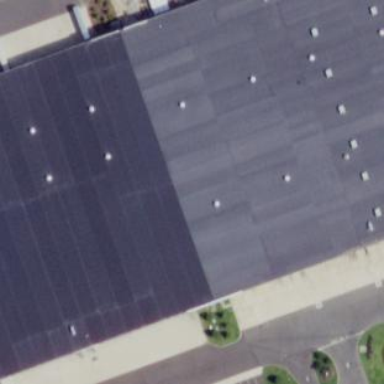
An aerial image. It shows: Warehouse.